Question: I am trying to fit data into a skew normal distribution using the package.
However, I am failing to understand the usage properly as I cannot find proper documentation or examples on this matter.
On the help section I found <URL>' to fit data into a model and use that model to output a distribution and compare with the original data.
Please let me know if anyone can help with this.
'''
from scipy import stats
import matplotlib.pyplot as plt
import numpy as np
# choose some parameters
a, loc, scale = 5.3, -0.1, 2.2
# draw a sample
data = stats.skewnorm(a, loc, scale).rvs(1000)
# estimate parameters from sample
ae, loce, scalee = stats.skewnorm.fit(data)
# Plot the PDF.
plt.figure()
plt.hist(data, bins=100, normed=True, alpha=0.6, color='g')
xmin, xmax = plt.xlim()
x = np.linspace(xmin, xmax, 100)
p = stats.skewnorm.pdf(x,ae, loce, scalee)#.rvs(100)
plt.plot(x, p, 'k', linewidth=2)
'''
Output:

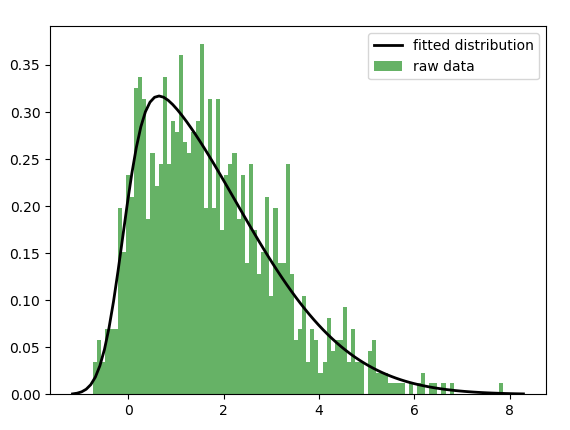
Answer: Here is an example to get you started.
'''
>>> from scipy import stats
# choose some parameters
>>> a, loc, scale = 1.3, -0.1, 2.2
# draw a sample
>>> sample = stats.skewnorm(a, loc, scale).rvs(1000)
# estimate parameters from sample
>>> ae, loce, scalee = stats.skewnorm.fit(sample)
>>> ae
1.2495366661560348
>>> loce
-0.039775813819310835
>>> scalee
2.1126121580965536
'''